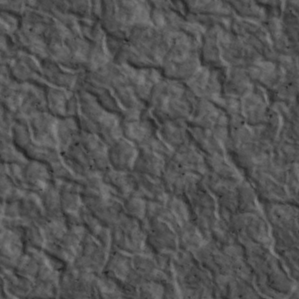
Label: non_frost